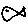
Label: fish